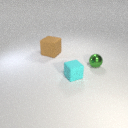
small cyan rubber cube in front of large brown rubber cube